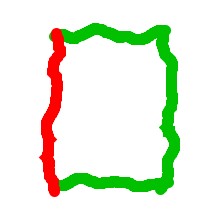
Shape: rectangle